Aerial crown-view tile of a tropical tree (Barro Colorado Island, Panama), acquired 20250616:
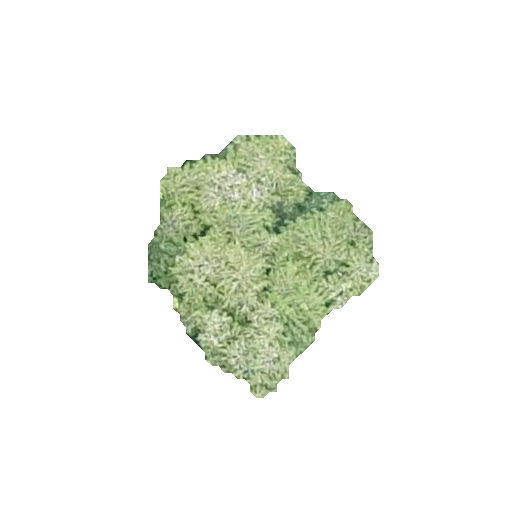
Species: Quararibea stenophylla
GBIF accepted scientific name: Quararibea stenophylla
Crown area: 54.863 m²